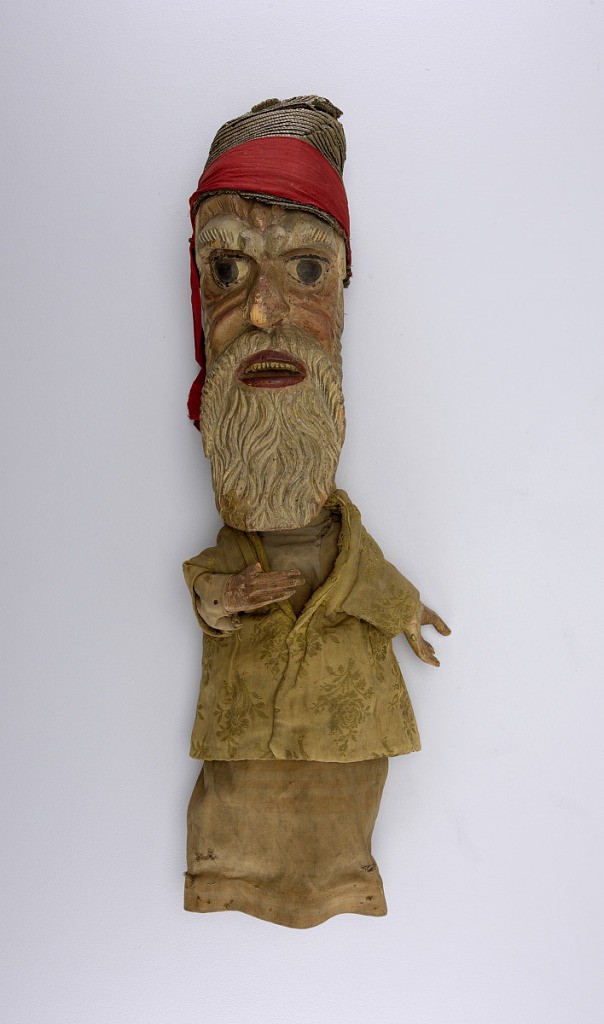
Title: Puppet
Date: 18th century
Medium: Carved and painted wood, glass and woven cloth
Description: Head of an old man with busjy eyebrowns and wavy white beard. Yellow crocade coat. Pierced hands nailed onto sleeves. Conical straw hat.